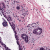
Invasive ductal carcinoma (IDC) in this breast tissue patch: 0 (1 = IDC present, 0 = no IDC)